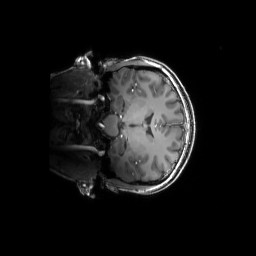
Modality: T1w
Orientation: coronal
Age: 27
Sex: female
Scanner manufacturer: siemens
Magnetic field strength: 6.98 T
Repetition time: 2.37 s
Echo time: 0.00231 s